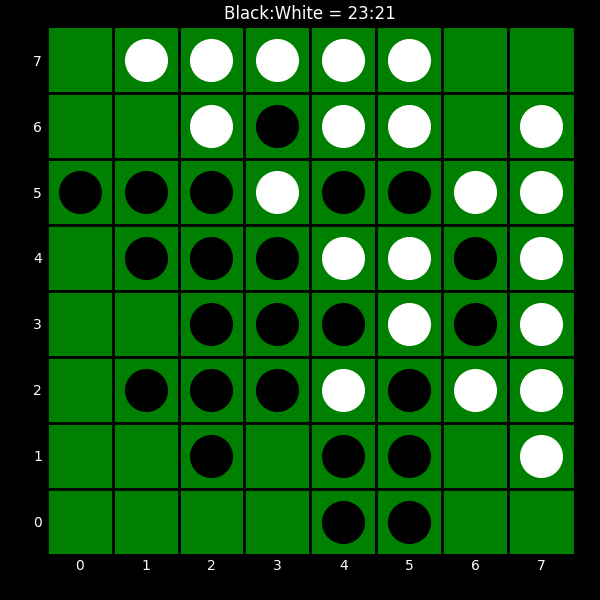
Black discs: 23
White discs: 21